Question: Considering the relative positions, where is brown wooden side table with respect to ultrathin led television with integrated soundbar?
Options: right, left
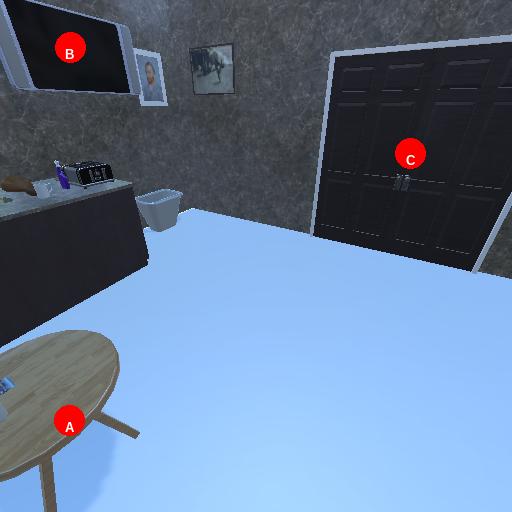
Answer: right